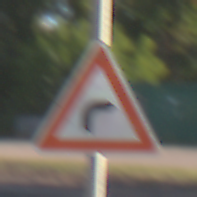
Verkehrszeichen: KurveRechts
Umgebung: Outdoor, Urban
Tageszeit: MorningAfternoon
Wetter: Clear
Licht: Natural
Jahreszeit: NotSpecified
Kontrast: HighContrast